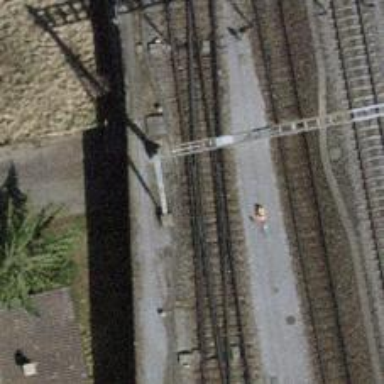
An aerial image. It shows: Railway switch.